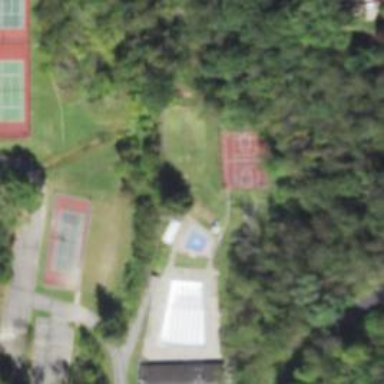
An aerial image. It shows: Basketball court on pitch.